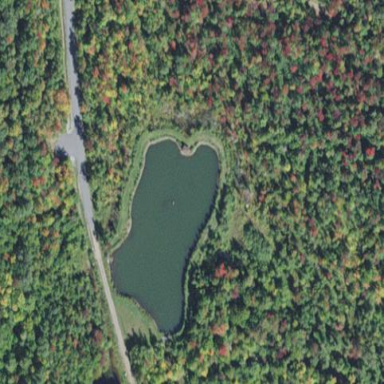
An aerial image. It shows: Peaceful pond surrounded by nature.